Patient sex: M
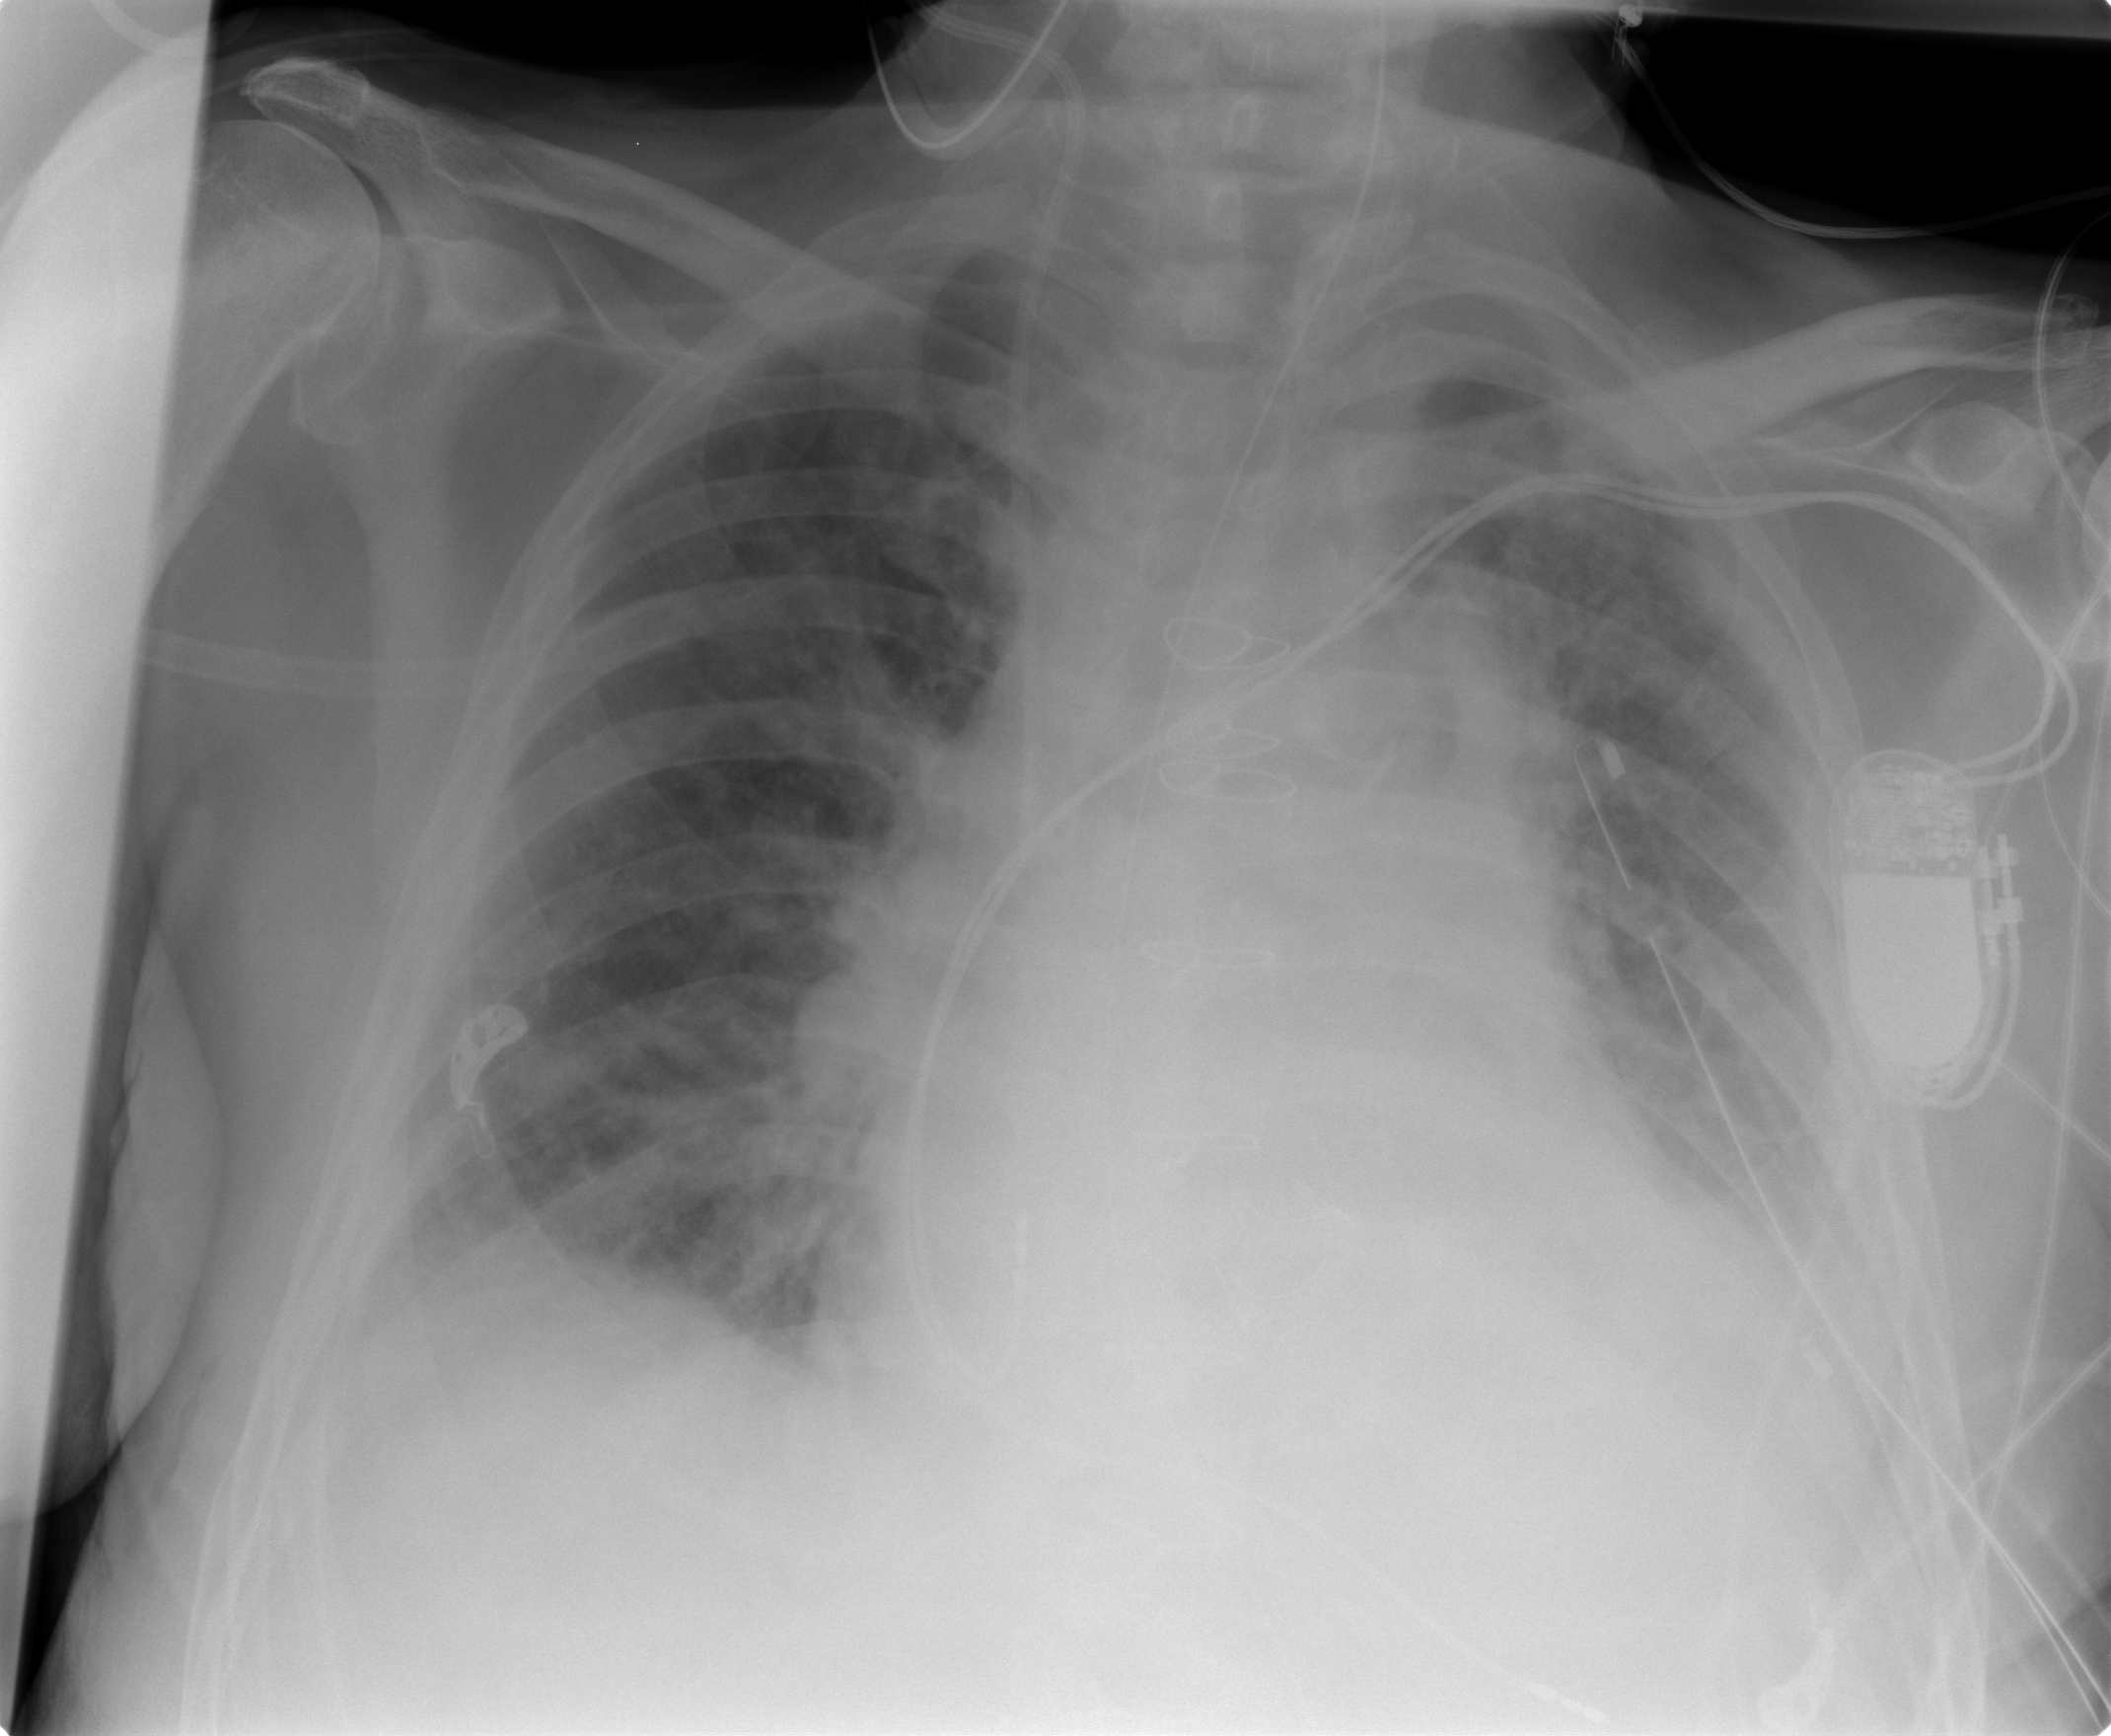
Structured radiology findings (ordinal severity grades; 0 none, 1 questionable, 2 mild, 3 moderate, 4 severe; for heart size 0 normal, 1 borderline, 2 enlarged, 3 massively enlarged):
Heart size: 1
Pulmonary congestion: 2
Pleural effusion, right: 2
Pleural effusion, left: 2
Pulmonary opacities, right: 1
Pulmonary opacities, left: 1
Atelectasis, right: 2
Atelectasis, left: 2